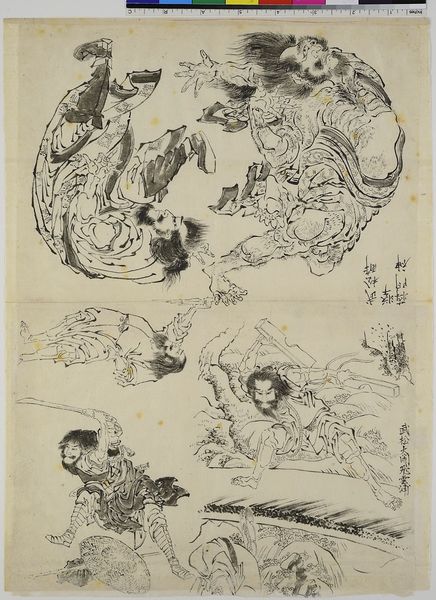
Künstler: Keisei Kien
Standort: Hamburg
Institution: Museum für Kunst und Gewerbe Hamburg
Schlagwörter: feder, held, kampf, mann, bewegung, skizze, zeichnung, bart, geschichte, papier, japonismus, schriftzeichen, zehen, schild, tusche, rippen, asien, schwert, asiatisch, entwurf, chinesisch, zeit, skizzen, tuschzeichnung, erzählung, pinselzeichnung, samurai, edo, sportlich, reichnung, 18. jh, entwurfszeichnungen, hosukai